八年级 · 度量几何学
, 学校有一块长方形花圃, 有少数人为了走 “捷径” , 在花圃内走出一条不文明的 “路”,
其实他们仅仅少走了 \$ \qquad \$步路, 却踩伤了花草（假设 2 步为 1 米）.

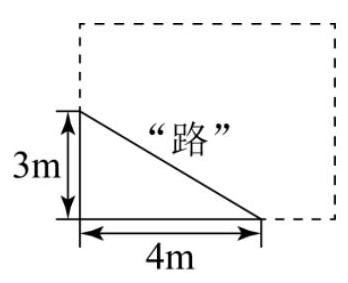
答案: 4